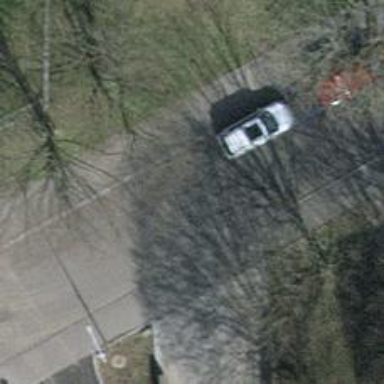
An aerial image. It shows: Smooth asphalt road in residential area.